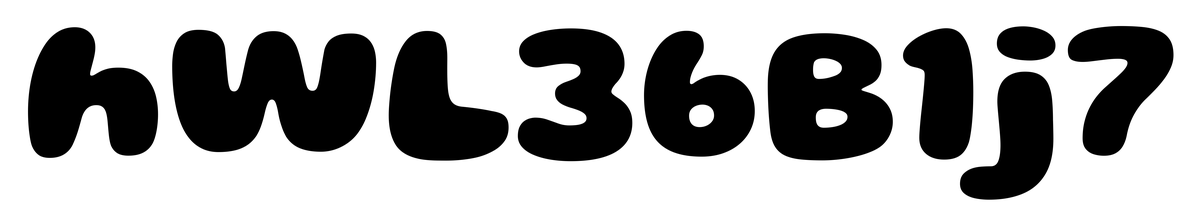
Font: Gluten_ExtraBold